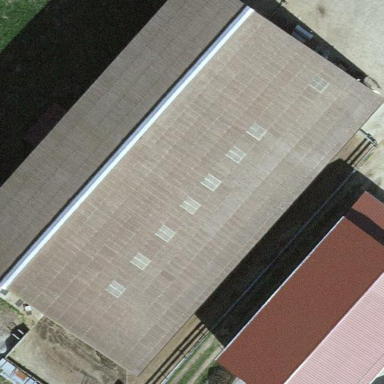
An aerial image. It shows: Part of building with skillion roof in gray color. The building itself is brown.